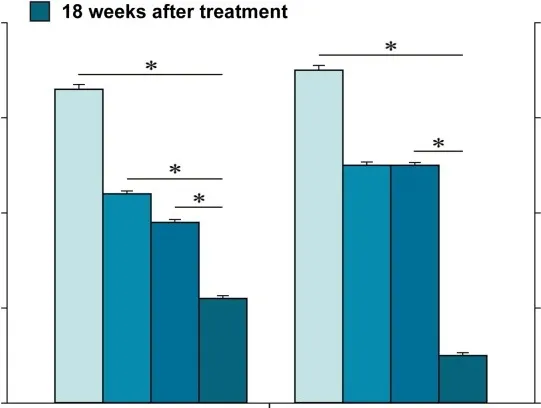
Outcome of pain measurements.
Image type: chart (chart)